Question:
Can some one help me to this? i want to create this type of image slider for my web site. but the thing is i have seen some menus like this but no slides.
please give me some guide to make a slide like this.
thank you my friends.
I'm not a genius in jquery.. so i just try to do some things but didn't work..
'''
<!DOCTYPE html PUBLIC "-//W3C//DTD XHTML 1.0 Transitional//EN" "http://www.w3.org/TR/xhtml1/DTD/xhtml1-transitional.dtd">
<html xmlns="http://www.w3.org/1999/xhtml">
<head>
<meta http-equiv="Content-Type" content="text/html; charset=utf-8" />
<title>Untitled Document</title>
<style>
#slideshow {
position:relative;
height:350px;
}
#slideshow IMG {
position:absolute;
top:0;
left:0;
z-index:8;
}
#slideshow IMG.active {
z-index:10;
}
#slideshow IMG.last-active {
z-index:9;
}
</style>
<script src="jquery-1.10.2.js"></script>
<script>
function slideSwitch() {
var $active = $('#slideshow IMG.active');
if ( $active.length == 0 ) $active = $('#slideshow IMG:last');
var $next = $active.next().length ? $active.next()
: $('#slideshow IMG:first');
$active.addClass('last-active');
$next.css({width: 0})
.addClass('active')
.animate({width: 376}, 1000, function() {
$active.removeClass('active last-active');
});
}
$(function() {
setInterval( "slideSwitch()", 5000 );
});
</script>
</head>
<body>
<div id="slideshow">
<img src="images(1).jpg" alt="" height="134" class="active">
<img src="images.jpg" alt="" height="134">
<img src="3.jpg" alt="" height="134">
<img src="4.jpg" alt="" height="134">
<img src="5.jpg" alt="" height="134">
<img src="6.jpg" alt="" height="134">
</div>
</body>
</html>
'''
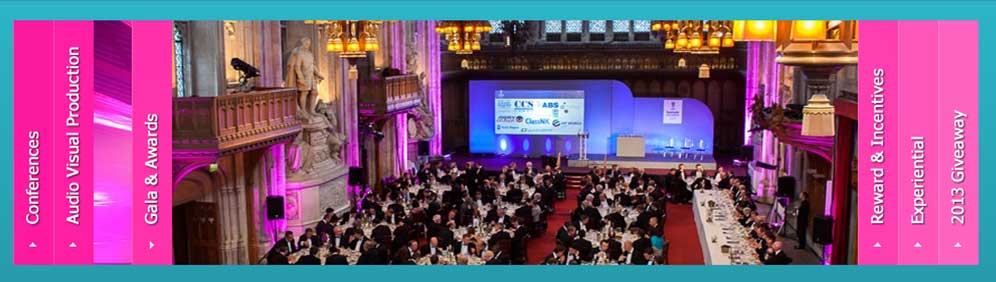
Answer: Use the following html for your slides
'''
<div id="one">
<ol>
<li>
<h2><span>Slide One</span></h2>
<div>
<figure>
<img src="img-demo/1.jpg" alt="image" />
<figcaption class="ap-caption">Slide One</figcaption>
</figure>
</div>
</li>
<li>
<h2><span>Slide Two</span></h2>
<div>
<figure>
<img src="img-demo/2.jpg" alt="image" />
<figcaption class="ap-caption">Slide Two</figcaption>
</figure>
</div>
</li>
</ol>
</div>
'''
'''
$('#one').liteAccordion({
onTriggerSlide : function() {
this.find('figcaption').fadeOut();
},
onSlideAnimComplete : function() {
this.find('figcaption').fadeIn();
},
autoPlay : true,
pauseOnHover : true,
theme : 'stitch',
rounded : true,
enumerateSlides : true
}).find('figcaption:first').show();
'''
Check JS fiddle <URL>
You can check more documentation <URL>